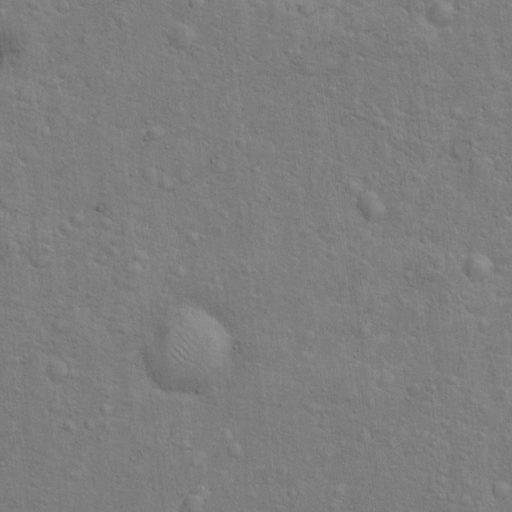
Classes present: Background, Cone